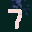
Label: 7